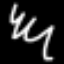
Label: squiggle